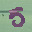
Label: 5